Interaction volume radius: 10 \u00c5
Interaction volume height: 30 \u00c5
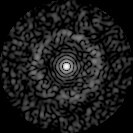
Disorder parameter: 0.8278